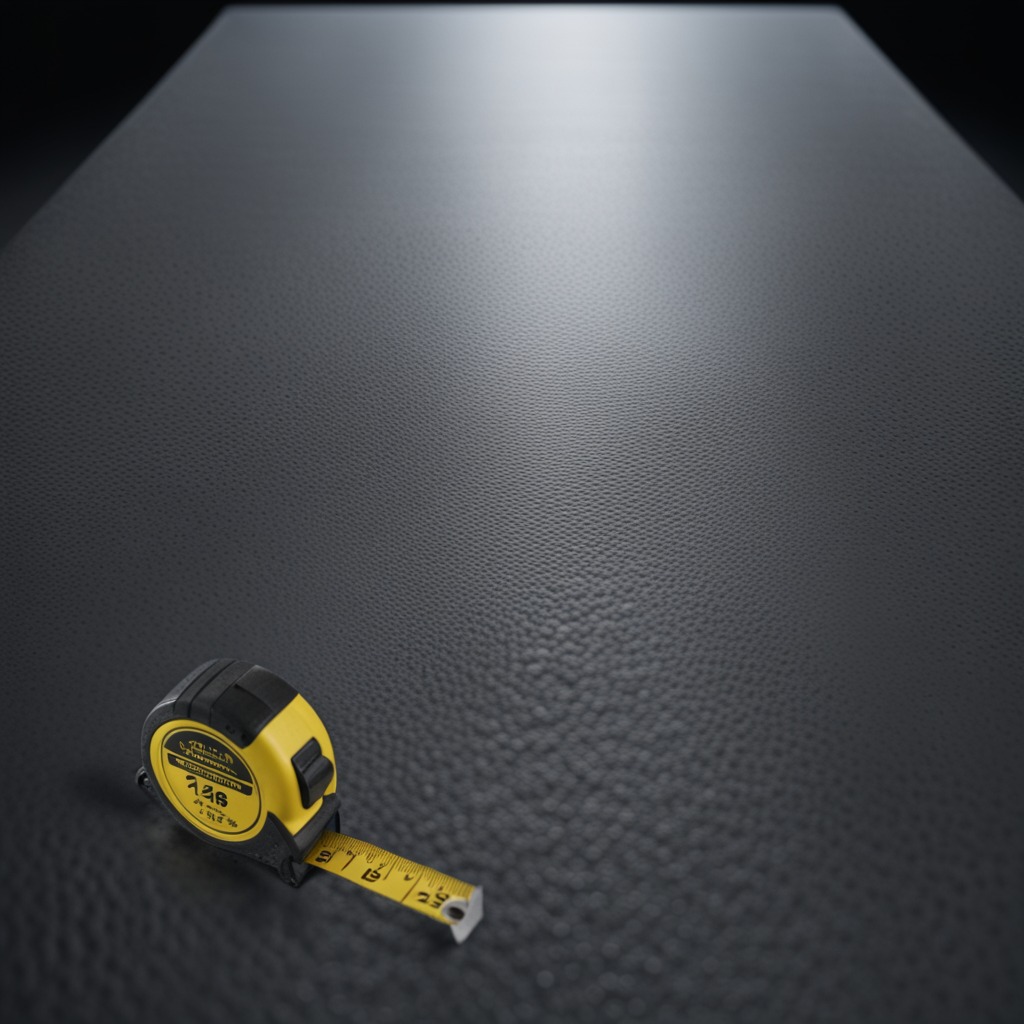
A measuring tape lies on the clean granite table inside a workshop at night dim ambient light soft shadows worn but